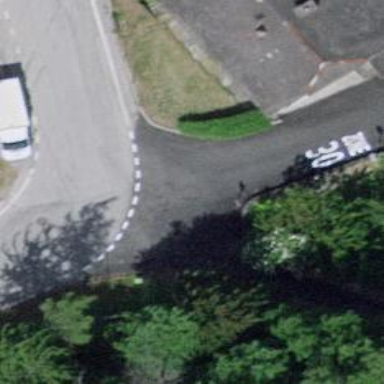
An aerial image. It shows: Residential road with asphalt surface.